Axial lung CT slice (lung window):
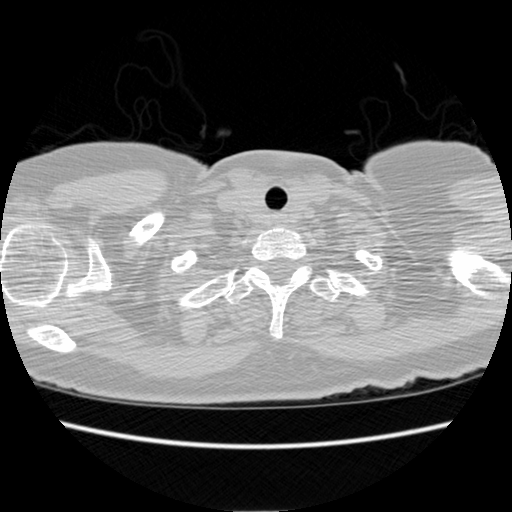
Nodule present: no